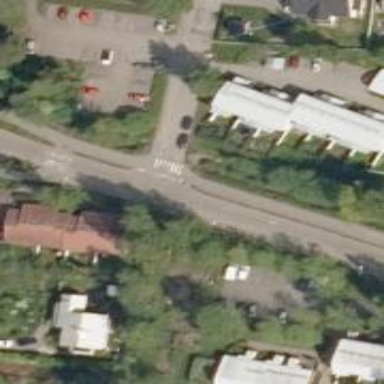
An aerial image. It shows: Crossing on asphalt cycleway.